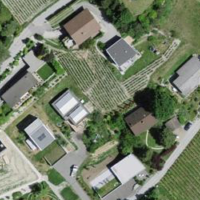
EUNIS habitat code: 40
Species observed at this site:
Erodium cicutarium